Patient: sex M, age 52
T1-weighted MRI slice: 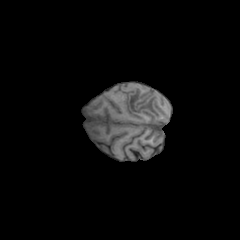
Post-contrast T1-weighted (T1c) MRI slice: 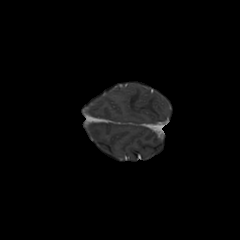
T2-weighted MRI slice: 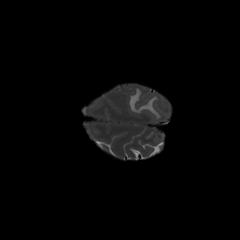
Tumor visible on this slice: yes
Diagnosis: Glioblastoma, IDH-wildtype
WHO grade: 4